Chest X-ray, AP view. Patient: 61 years old, sex M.
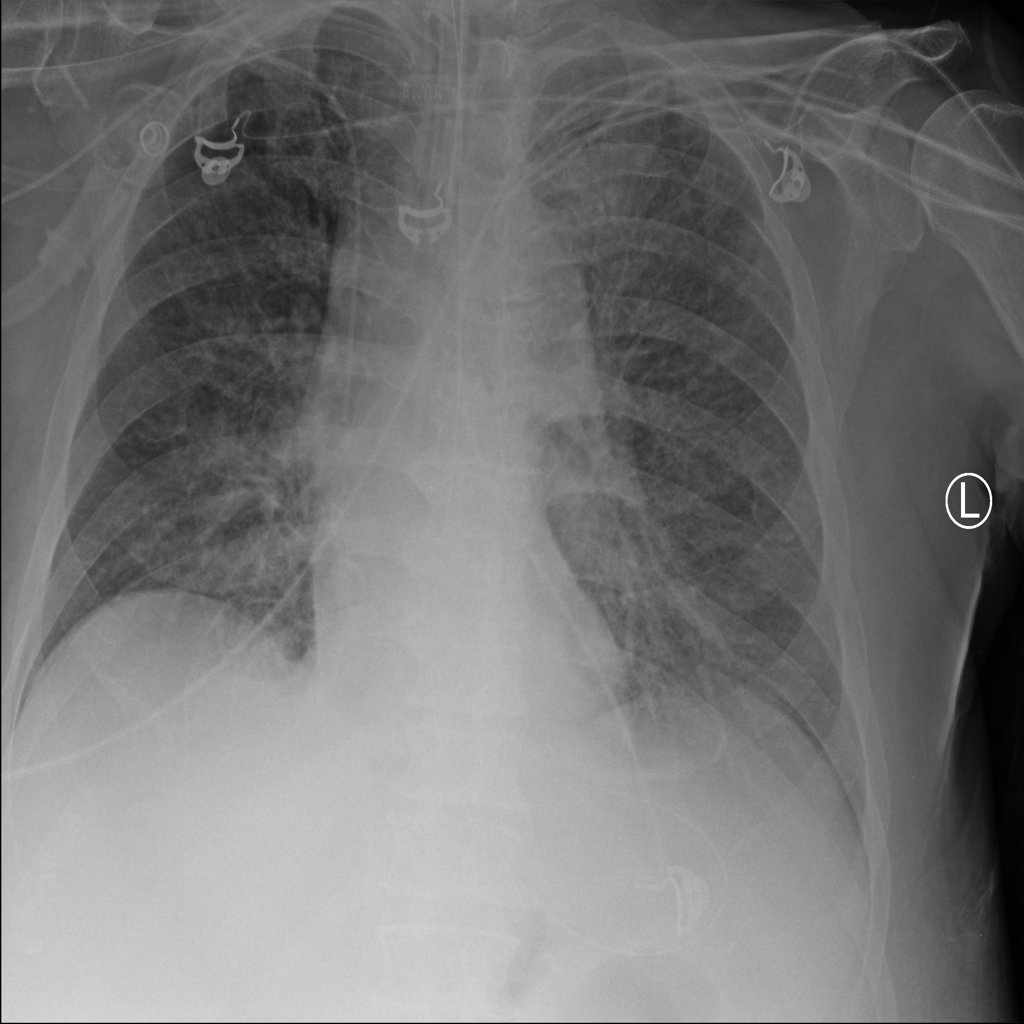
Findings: Infiltration